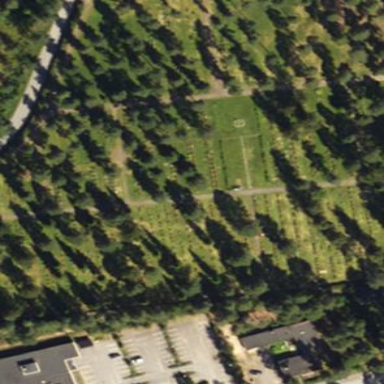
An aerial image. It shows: Cemetery.